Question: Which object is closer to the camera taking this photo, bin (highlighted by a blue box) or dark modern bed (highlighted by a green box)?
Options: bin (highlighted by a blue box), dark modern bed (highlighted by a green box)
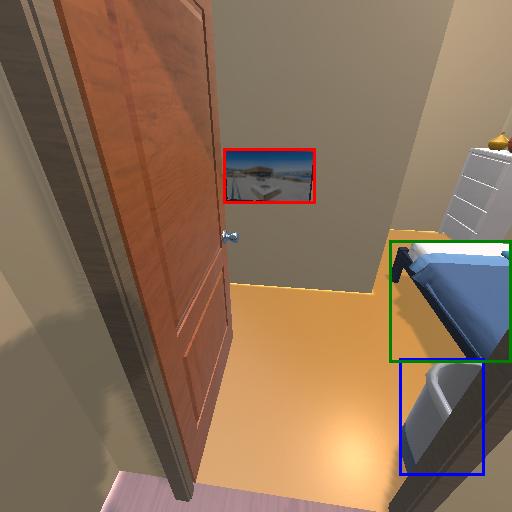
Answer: bin (highlighted by a blue box)